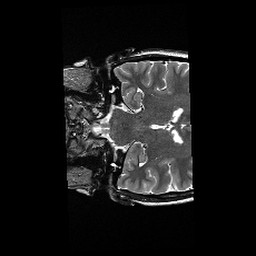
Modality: T2w
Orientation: coronal
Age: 29
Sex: female
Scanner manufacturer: siemens
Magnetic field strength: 3 T
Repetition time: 6.1 s
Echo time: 0.104 s